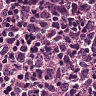
Metastatic tissue present: yes